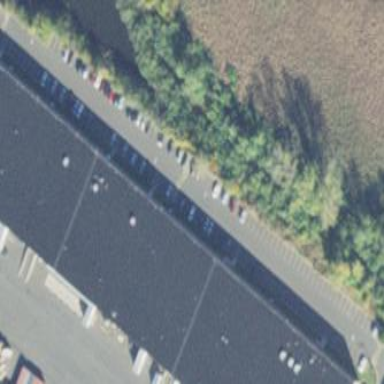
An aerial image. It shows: Parking area with asphalt surface.